Interaction volume radius: 5 \u00c5
Interaction volume height: 25 \u00c5
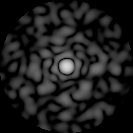
Disorder parameter: 0.8722